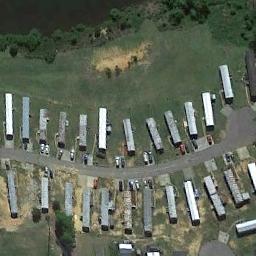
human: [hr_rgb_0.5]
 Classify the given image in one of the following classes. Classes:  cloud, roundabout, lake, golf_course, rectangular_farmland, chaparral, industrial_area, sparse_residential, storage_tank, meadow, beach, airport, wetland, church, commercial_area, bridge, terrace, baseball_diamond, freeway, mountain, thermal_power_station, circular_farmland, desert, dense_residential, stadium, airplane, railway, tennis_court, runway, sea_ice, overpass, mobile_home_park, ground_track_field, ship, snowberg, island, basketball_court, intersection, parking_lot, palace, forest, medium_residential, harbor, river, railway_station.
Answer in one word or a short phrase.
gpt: mobile_home_park